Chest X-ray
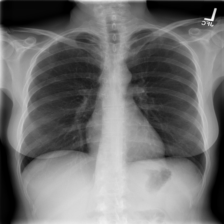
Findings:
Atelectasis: negative
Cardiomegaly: negative
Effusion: negative
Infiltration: positive
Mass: negative
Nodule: negative
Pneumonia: negative
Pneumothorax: negative
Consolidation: negative
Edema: negative
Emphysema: negative
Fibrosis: negative
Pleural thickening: negative
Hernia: negative